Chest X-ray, AP view. Patient: 45 years old, sex M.
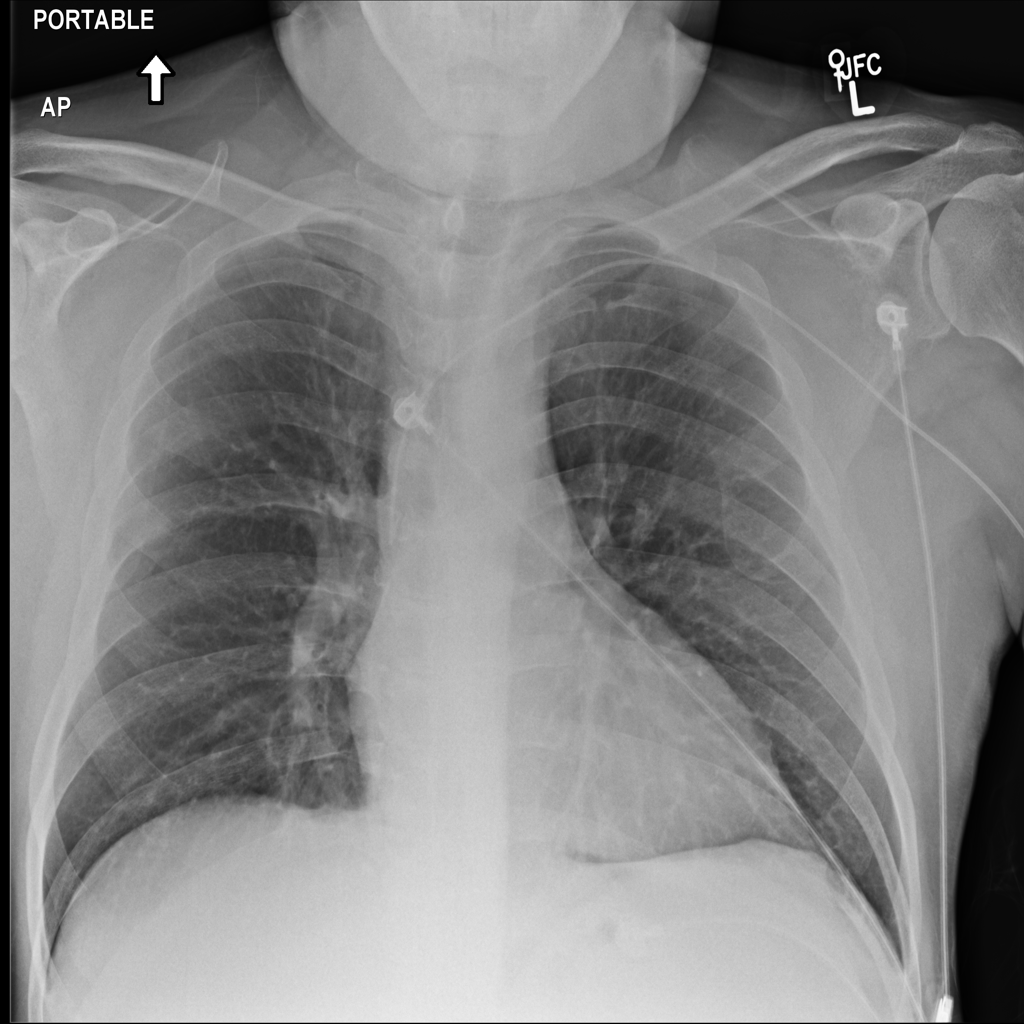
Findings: No Finding